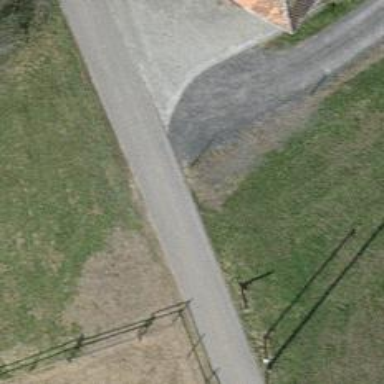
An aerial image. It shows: Unclassified road.